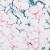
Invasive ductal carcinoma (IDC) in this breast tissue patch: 0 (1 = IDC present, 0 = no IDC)